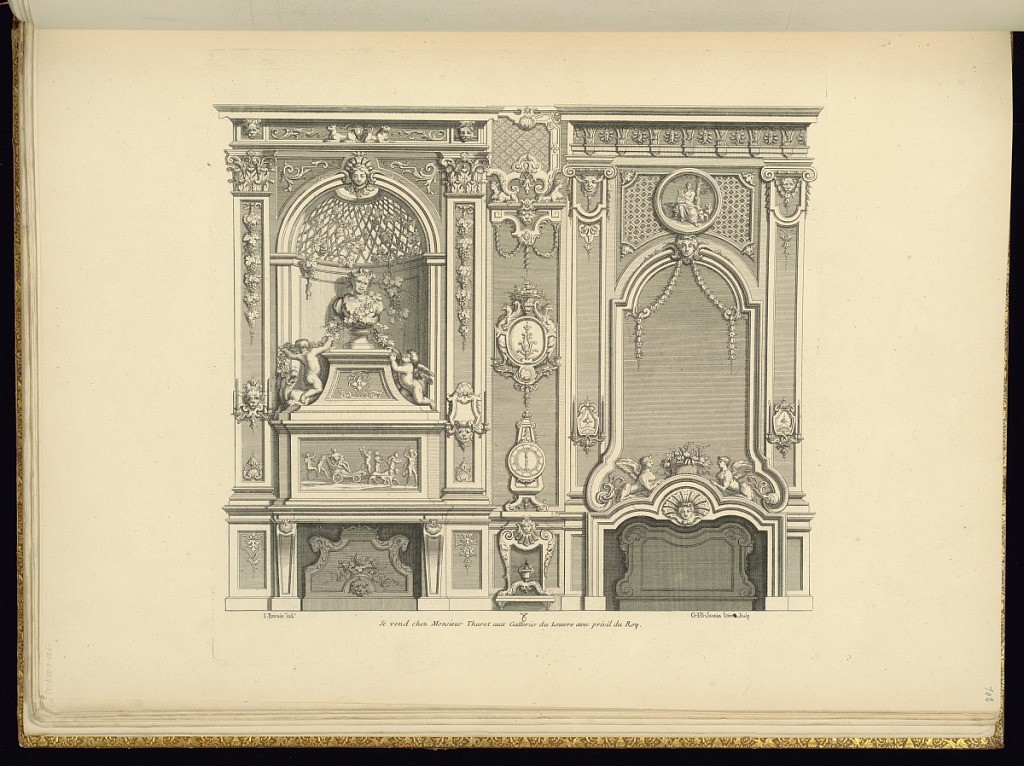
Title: Chimneypiece Designs
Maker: Jean Berain, the elder, French, 1640-1711
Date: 1711
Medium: Engraving on laid paper
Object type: Bound print
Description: Two chimneypiece designs. The chimneypiece on the left is set within a niche topped with a bust statue of Dionysus under an ivy-wound trellis with two winged putti. On the alter is a bas-relief of a triumph attended by satyrs. The chimneypiece on the right features a mascaron, garlands, a rondel with a scene of Orpheus or Apollo playing a lyre, sphinxes, and candelabra. Between the chimneypieces is a panel with a console table topped by a pendule, a cartouche, and grotesque ornamentation. The plate is signed and numbered.